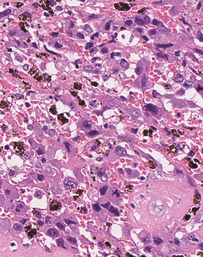
Tumor epithelial tissue: yes
Tumor-associated stroma tissue: no
Normal tissue: no